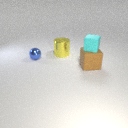
large brown rubber cube below small cyan rubber cube